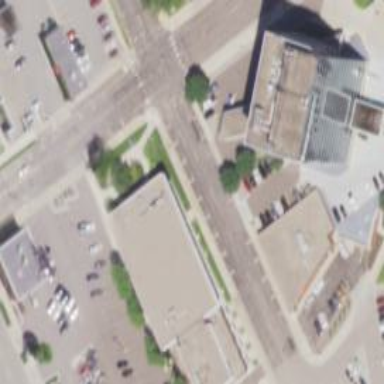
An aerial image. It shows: Bank building.